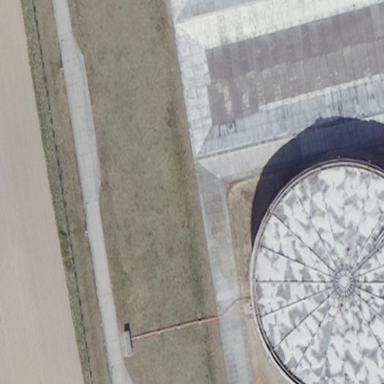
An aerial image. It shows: Industrial building housing storage tank.